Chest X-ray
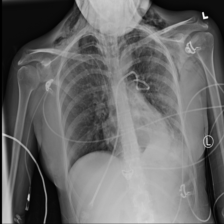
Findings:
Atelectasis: positive
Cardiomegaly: negative
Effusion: negative
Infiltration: negative
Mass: negative
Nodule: negative
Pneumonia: negative
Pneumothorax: negative
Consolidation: negative
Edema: negative
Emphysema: positive
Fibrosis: negative
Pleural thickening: negative
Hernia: negative